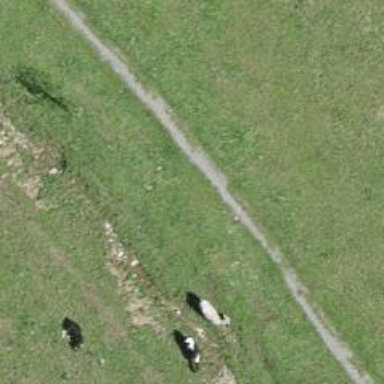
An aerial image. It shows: Path.